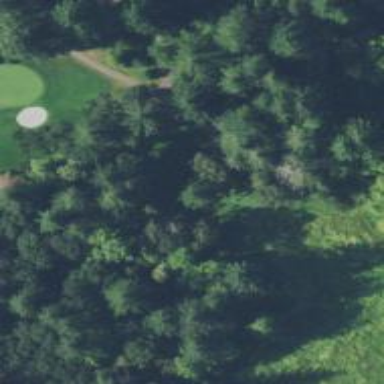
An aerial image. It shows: Grass area designated as golf tee.